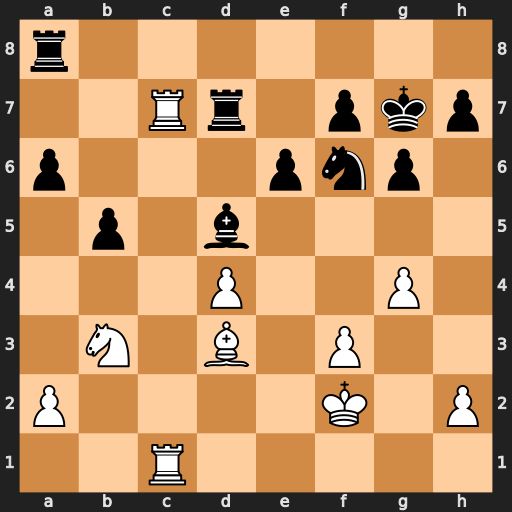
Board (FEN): r7/2Rr1pkp/p3pnp1/1p1b4/3P2P1/1N1B1P2/P4K1P/2R5
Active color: w
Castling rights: -
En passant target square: -
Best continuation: g5 Rxc7 gxf6+ Kxf6 Rxc7